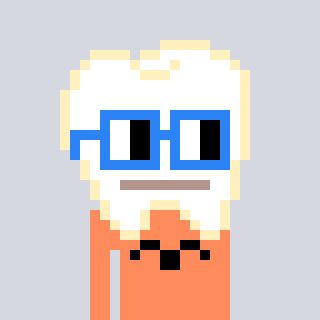
a pixel art character with square blue glasses, a tooth-shaped head and a peachy-colored body on a cool background